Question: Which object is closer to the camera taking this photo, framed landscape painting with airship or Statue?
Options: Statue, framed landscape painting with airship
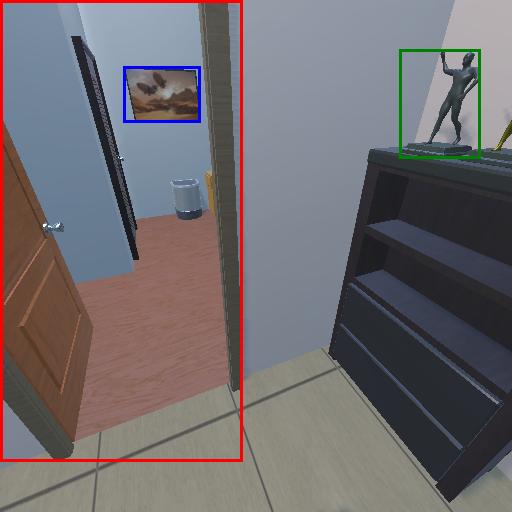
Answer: Statue